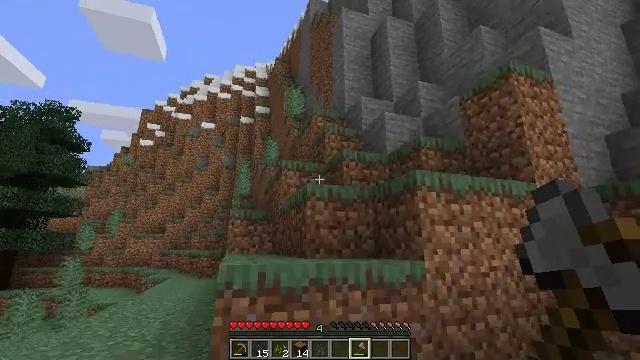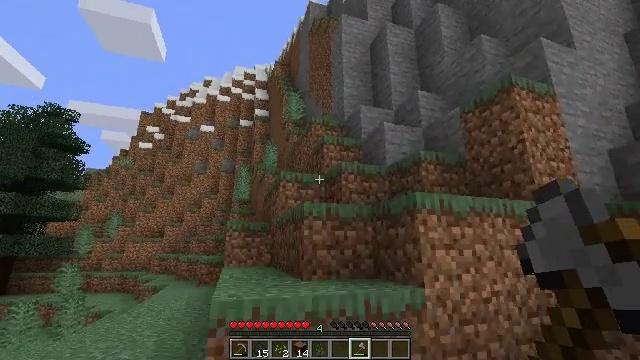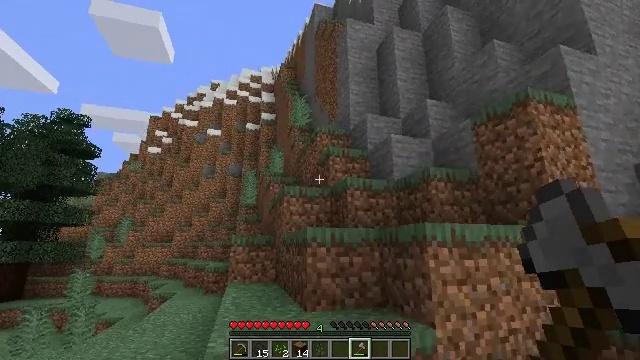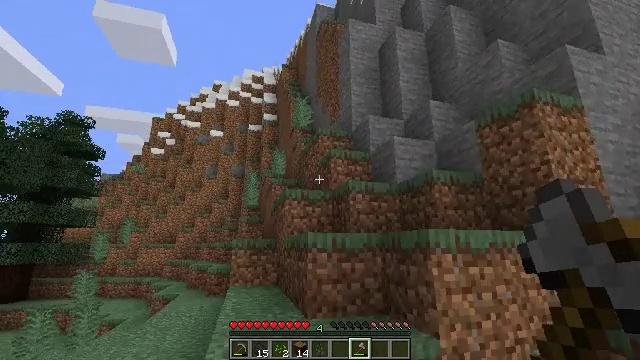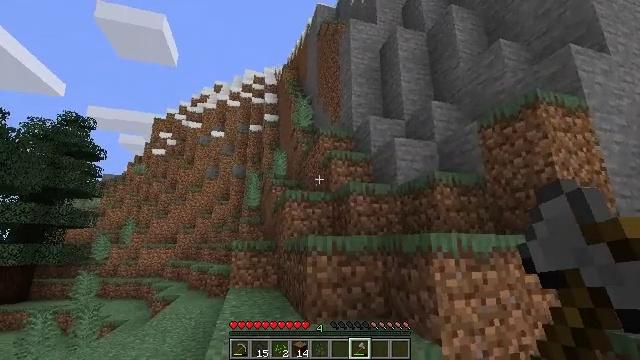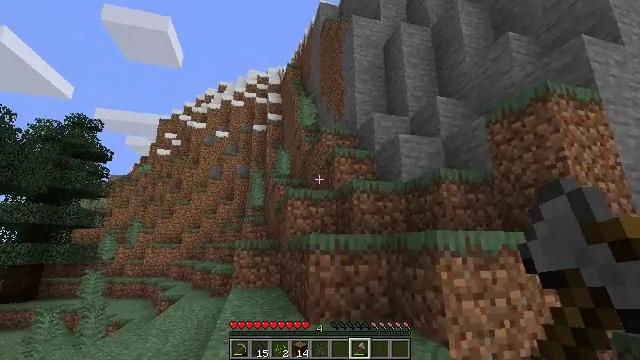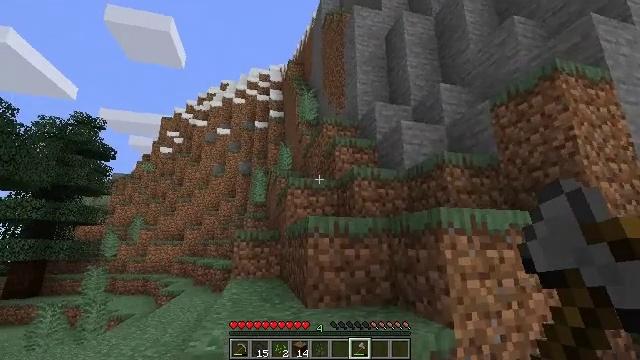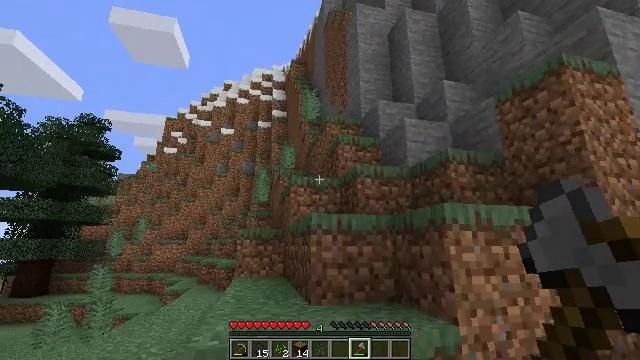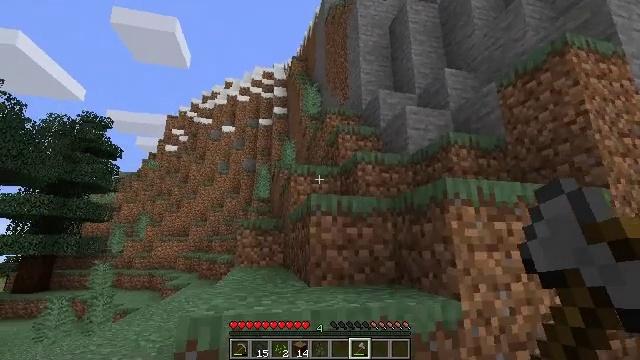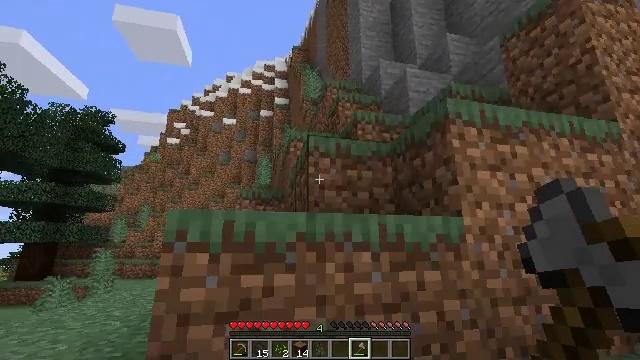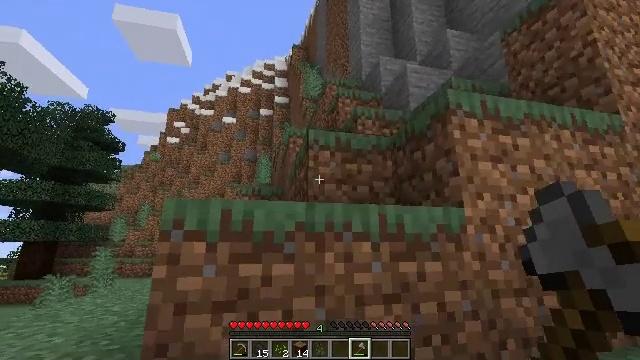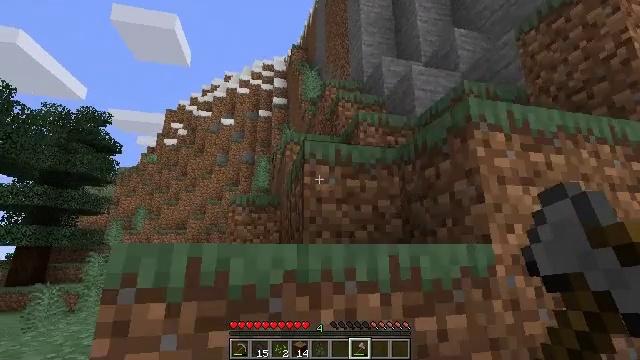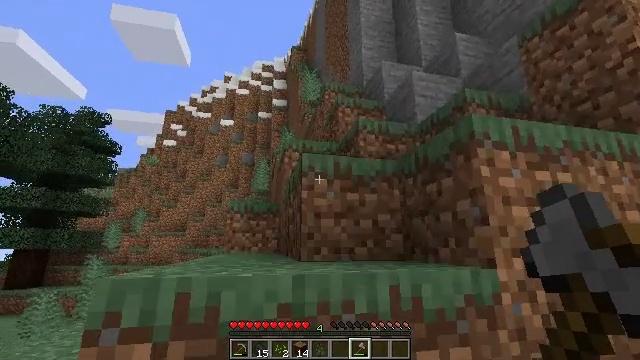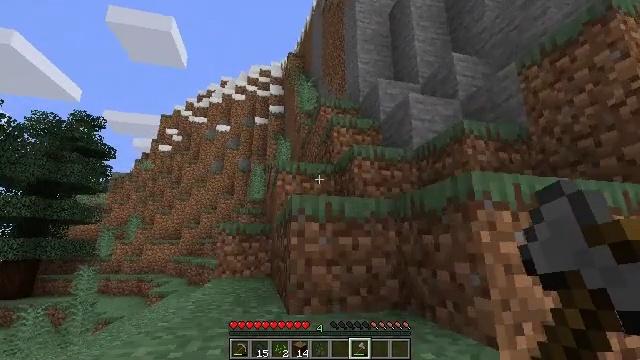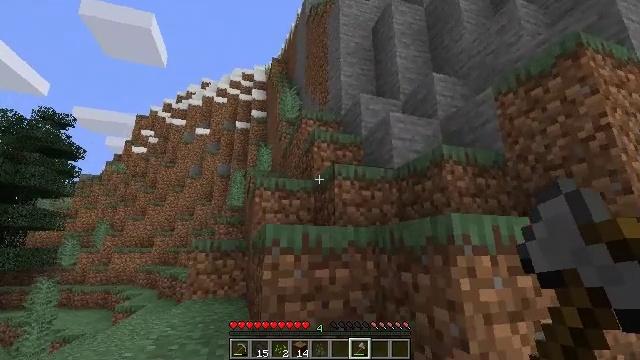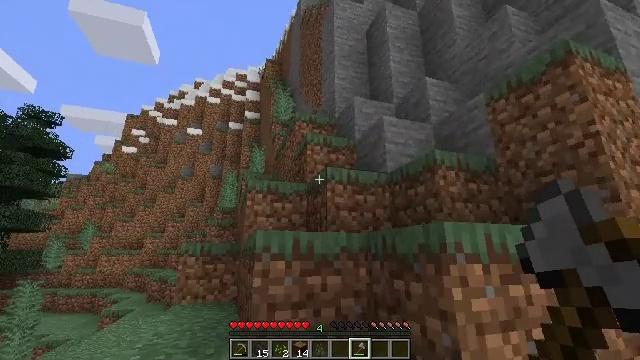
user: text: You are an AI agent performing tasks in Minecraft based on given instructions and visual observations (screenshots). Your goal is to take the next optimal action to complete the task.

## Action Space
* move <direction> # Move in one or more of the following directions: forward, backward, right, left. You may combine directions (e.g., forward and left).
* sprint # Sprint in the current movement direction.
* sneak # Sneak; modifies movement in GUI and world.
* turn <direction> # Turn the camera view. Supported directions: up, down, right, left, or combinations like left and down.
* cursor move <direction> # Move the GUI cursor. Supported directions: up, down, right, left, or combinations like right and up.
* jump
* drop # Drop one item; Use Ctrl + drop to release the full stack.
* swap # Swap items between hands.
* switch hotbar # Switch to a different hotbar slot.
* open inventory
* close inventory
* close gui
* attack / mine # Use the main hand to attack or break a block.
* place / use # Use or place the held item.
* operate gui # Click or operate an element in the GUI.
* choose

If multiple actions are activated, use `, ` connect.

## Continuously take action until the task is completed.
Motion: motion action
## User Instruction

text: Harvest the large fern for decoration.
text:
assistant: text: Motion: move forward, jump
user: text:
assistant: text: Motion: move forward, turn left, jump
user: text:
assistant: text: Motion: move forward, jump
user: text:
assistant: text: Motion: move forward
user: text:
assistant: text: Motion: move forward, turn left
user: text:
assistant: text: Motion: move forward
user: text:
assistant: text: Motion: move forward
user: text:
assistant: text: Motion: move forward
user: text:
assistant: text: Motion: move forward
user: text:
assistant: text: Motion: move forward
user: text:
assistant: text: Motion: move forward, jump
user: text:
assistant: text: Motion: move forward, jump
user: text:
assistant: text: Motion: move forward, jump
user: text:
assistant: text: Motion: move forward, turn right, jump
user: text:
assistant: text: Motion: move forward, turn right, jump
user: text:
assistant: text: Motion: move forward
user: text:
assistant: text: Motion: move forward
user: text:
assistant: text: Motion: move forward
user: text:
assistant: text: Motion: move forward, turn left, jump
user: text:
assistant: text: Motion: move forward, turn left and up, jump
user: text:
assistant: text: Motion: move forward, turn left, jump
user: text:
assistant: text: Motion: move forward, jump
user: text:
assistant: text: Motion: move forward, jump
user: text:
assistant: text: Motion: move forward
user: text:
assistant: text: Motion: move forward, turn right
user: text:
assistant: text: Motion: move forward, turn right
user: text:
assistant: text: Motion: move forward, turn right
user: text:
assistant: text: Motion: move forward
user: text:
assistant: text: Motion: move forward, jump
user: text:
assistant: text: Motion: move forward, jump